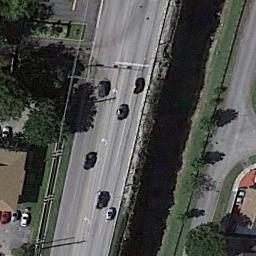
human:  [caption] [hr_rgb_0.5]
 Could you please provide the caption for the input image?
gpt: The freeway is next to the houses and some cars .

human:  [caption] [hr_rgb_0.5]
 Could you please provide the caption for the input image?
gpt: A straight freeway are some trees and a house on one side and on the other side is a green belt and a small freeway .

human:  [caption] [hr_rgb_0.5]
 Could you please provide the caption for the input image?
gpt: There are many buildings and roads and green plants on both sides of the freeway, And there are many cars on the freeway .

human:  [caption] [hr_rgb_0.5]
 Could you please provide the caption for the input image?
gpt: There are several cars on the highway .

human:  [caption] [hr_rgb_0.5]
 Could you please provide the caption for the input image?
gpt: The freeway with a brown building beside .